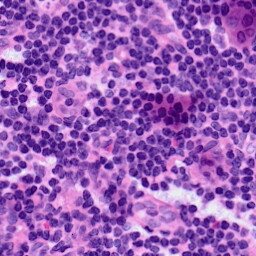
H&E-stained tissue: LymphNode